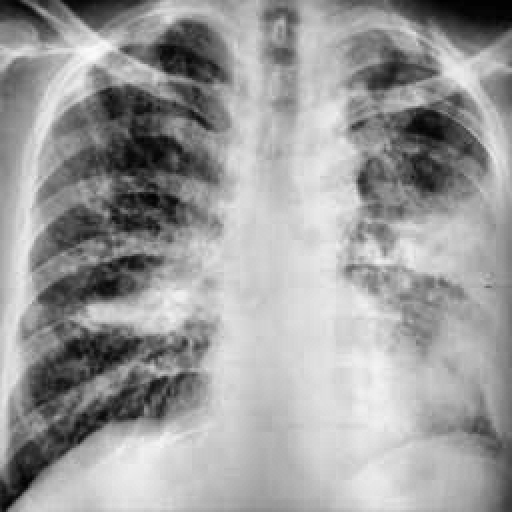
Finding: TUBERCULOSIS